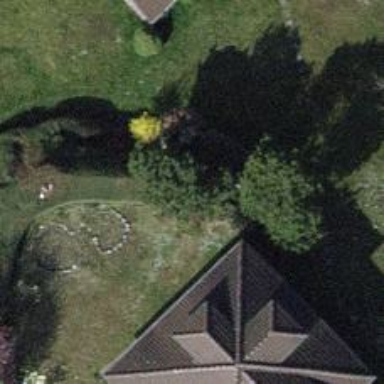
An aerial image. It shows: Garden with evergreen needle-leaved trees.